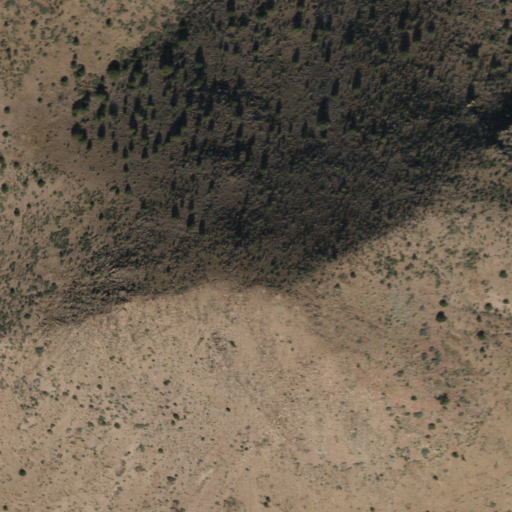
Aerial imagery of mountain in Arizona named Saint Matthews Mountain containing shrub, grassland, and evergreen forest